Question: Right now the below is what my leaderboard looks like.

I have 2 questions:
1. How does the user set their name? "pub_6997" was automatically selected for me when I logged in with Facebook. I went searching through the settings while playing the app but could not find anything useful.
2. Is there a way to add another column to the leaderboard? For example a column that are Strings that do not affect the order of the rankings in any way.
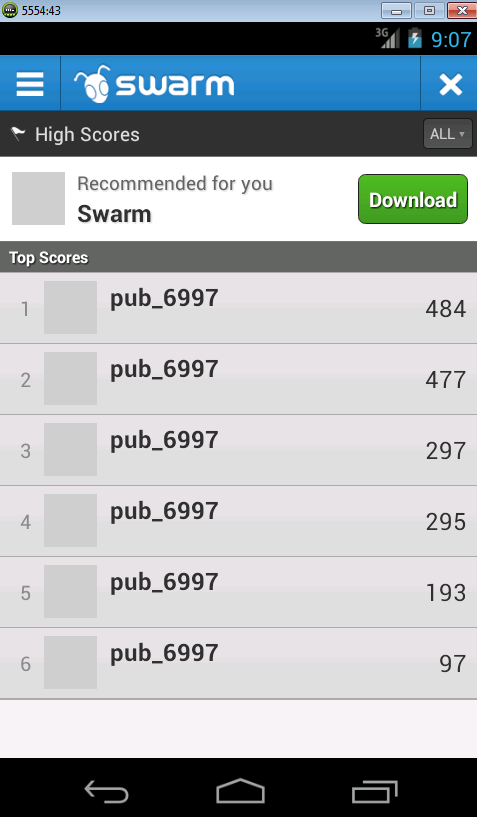
Answer: Lead Developer of Swarm here.
1) A bit ago, we changed from having a split between our publisher accounts and our user accounts. Many developers already had both accounts (pub/user) and were merged. Publishers that didn't have a user account were automatically given one, which is what you're seeing there. Email us (admin@swarmconnect.com) and let us know what username you'd like, and we can manually switch it for you :)
2) We don't currently support display strings in the leaderboards, sorry.